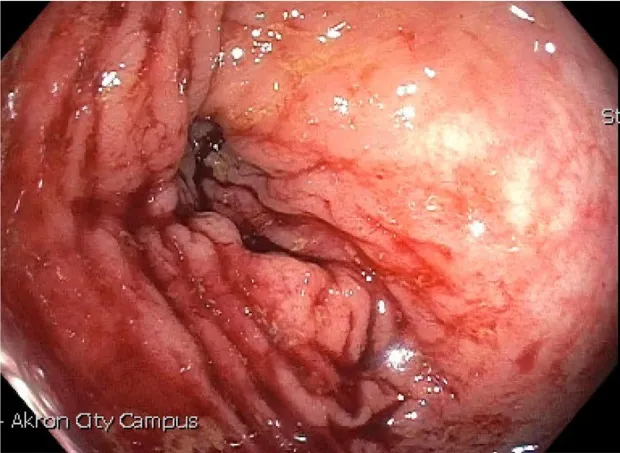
Endoscopic evidence of narrowing due to external compression in sigmoid colon.
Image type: endoscopy (gi_endoscopy)